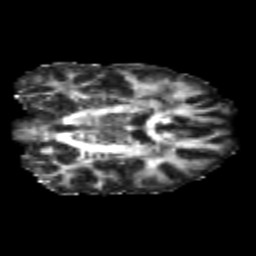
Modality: FA
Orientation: coronal
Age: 22
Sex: male
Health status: healthy
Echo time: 0.074 s